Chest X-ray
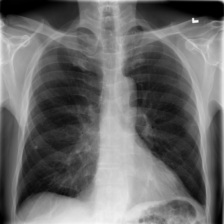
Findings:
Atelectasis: negative
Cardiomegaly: negative
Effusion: negative
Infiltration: negative
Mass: negative
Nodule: negative
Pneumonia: negative
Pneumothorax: negative
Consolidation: negative
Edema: negative
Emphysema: positive
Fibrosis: negative
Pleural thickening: negative
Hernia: negative